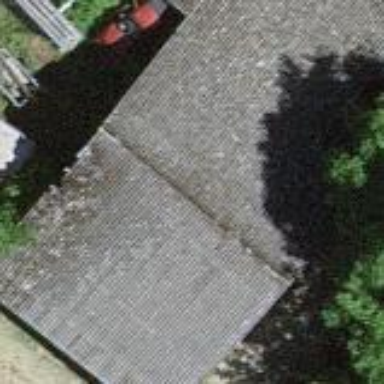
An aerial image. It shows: Shed.